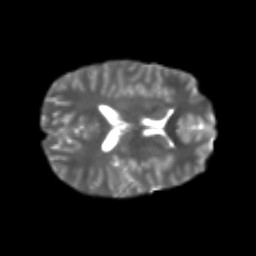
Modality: T2w
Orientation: axial
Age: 21
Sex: male
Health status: healthy
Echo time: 0.074 s